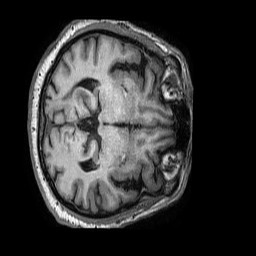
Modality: T1w
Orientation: axial
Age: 77
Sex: male
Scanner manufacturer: philips
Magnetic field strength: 3 T
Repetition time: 0.006638 s
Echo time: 0.002971 s